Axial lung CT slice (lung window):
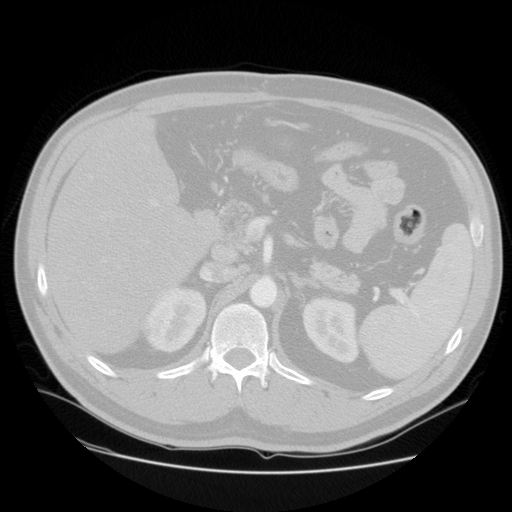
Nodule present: no